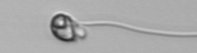
Label: flagellate